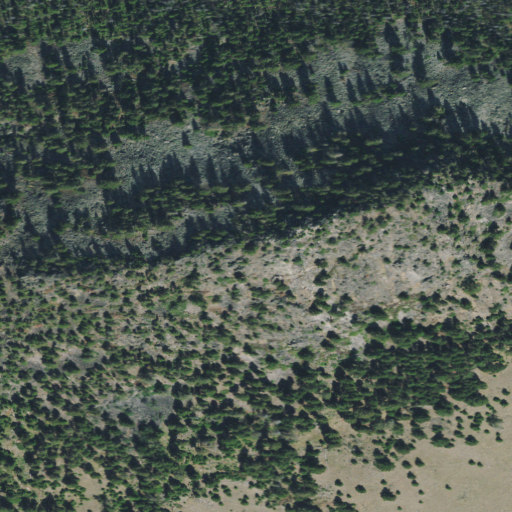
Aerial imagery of mountain in Montana named Black Butte containing evergreen forest and shrub